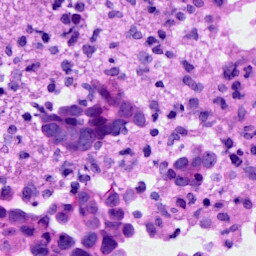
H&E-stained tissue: Ovarian